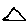
Label: triangle